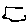
Label: hexagon